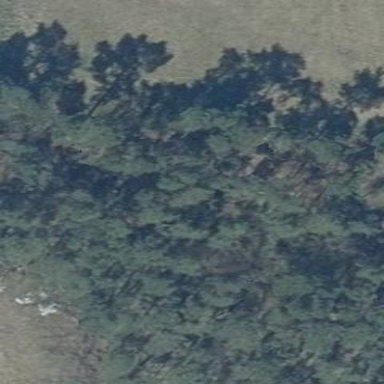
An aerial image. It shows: Forest area dominated by needle-leaved trees.